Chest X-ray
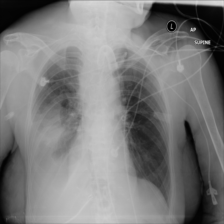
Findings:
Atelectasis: negative
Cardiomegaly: negative
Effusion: positive
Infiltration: negative
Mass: positive
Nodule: negative
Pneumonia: negative
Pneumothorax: negative
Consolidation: negative
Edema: negative
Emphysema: negative
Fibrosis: negative
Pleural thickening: negative
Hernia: negative